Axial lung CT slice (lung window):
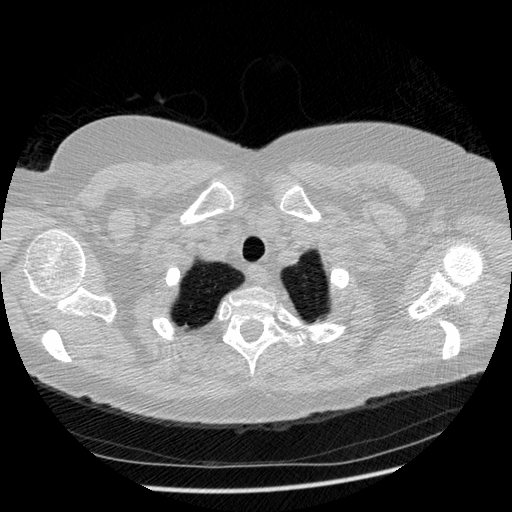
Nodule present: no